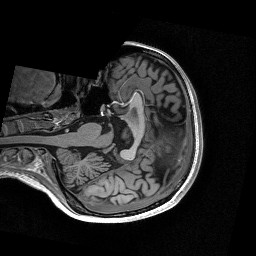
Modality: T1w
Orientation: axial
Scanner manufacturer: siemens
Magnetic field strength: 3 T
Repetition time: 2.53 s
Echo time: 0.00267 s